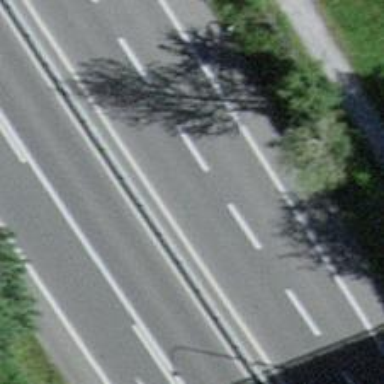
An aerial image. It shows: Asphalt trunk highway.